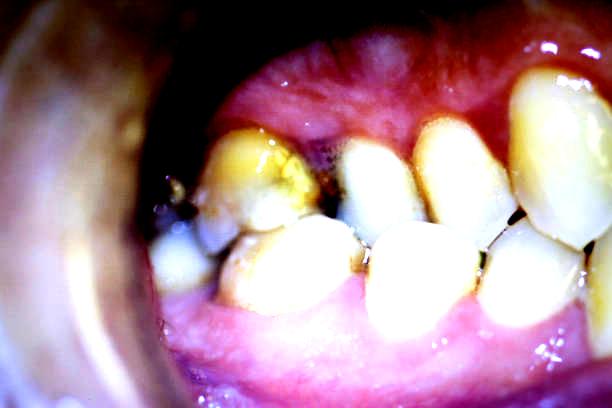
Condition: Gingivitis